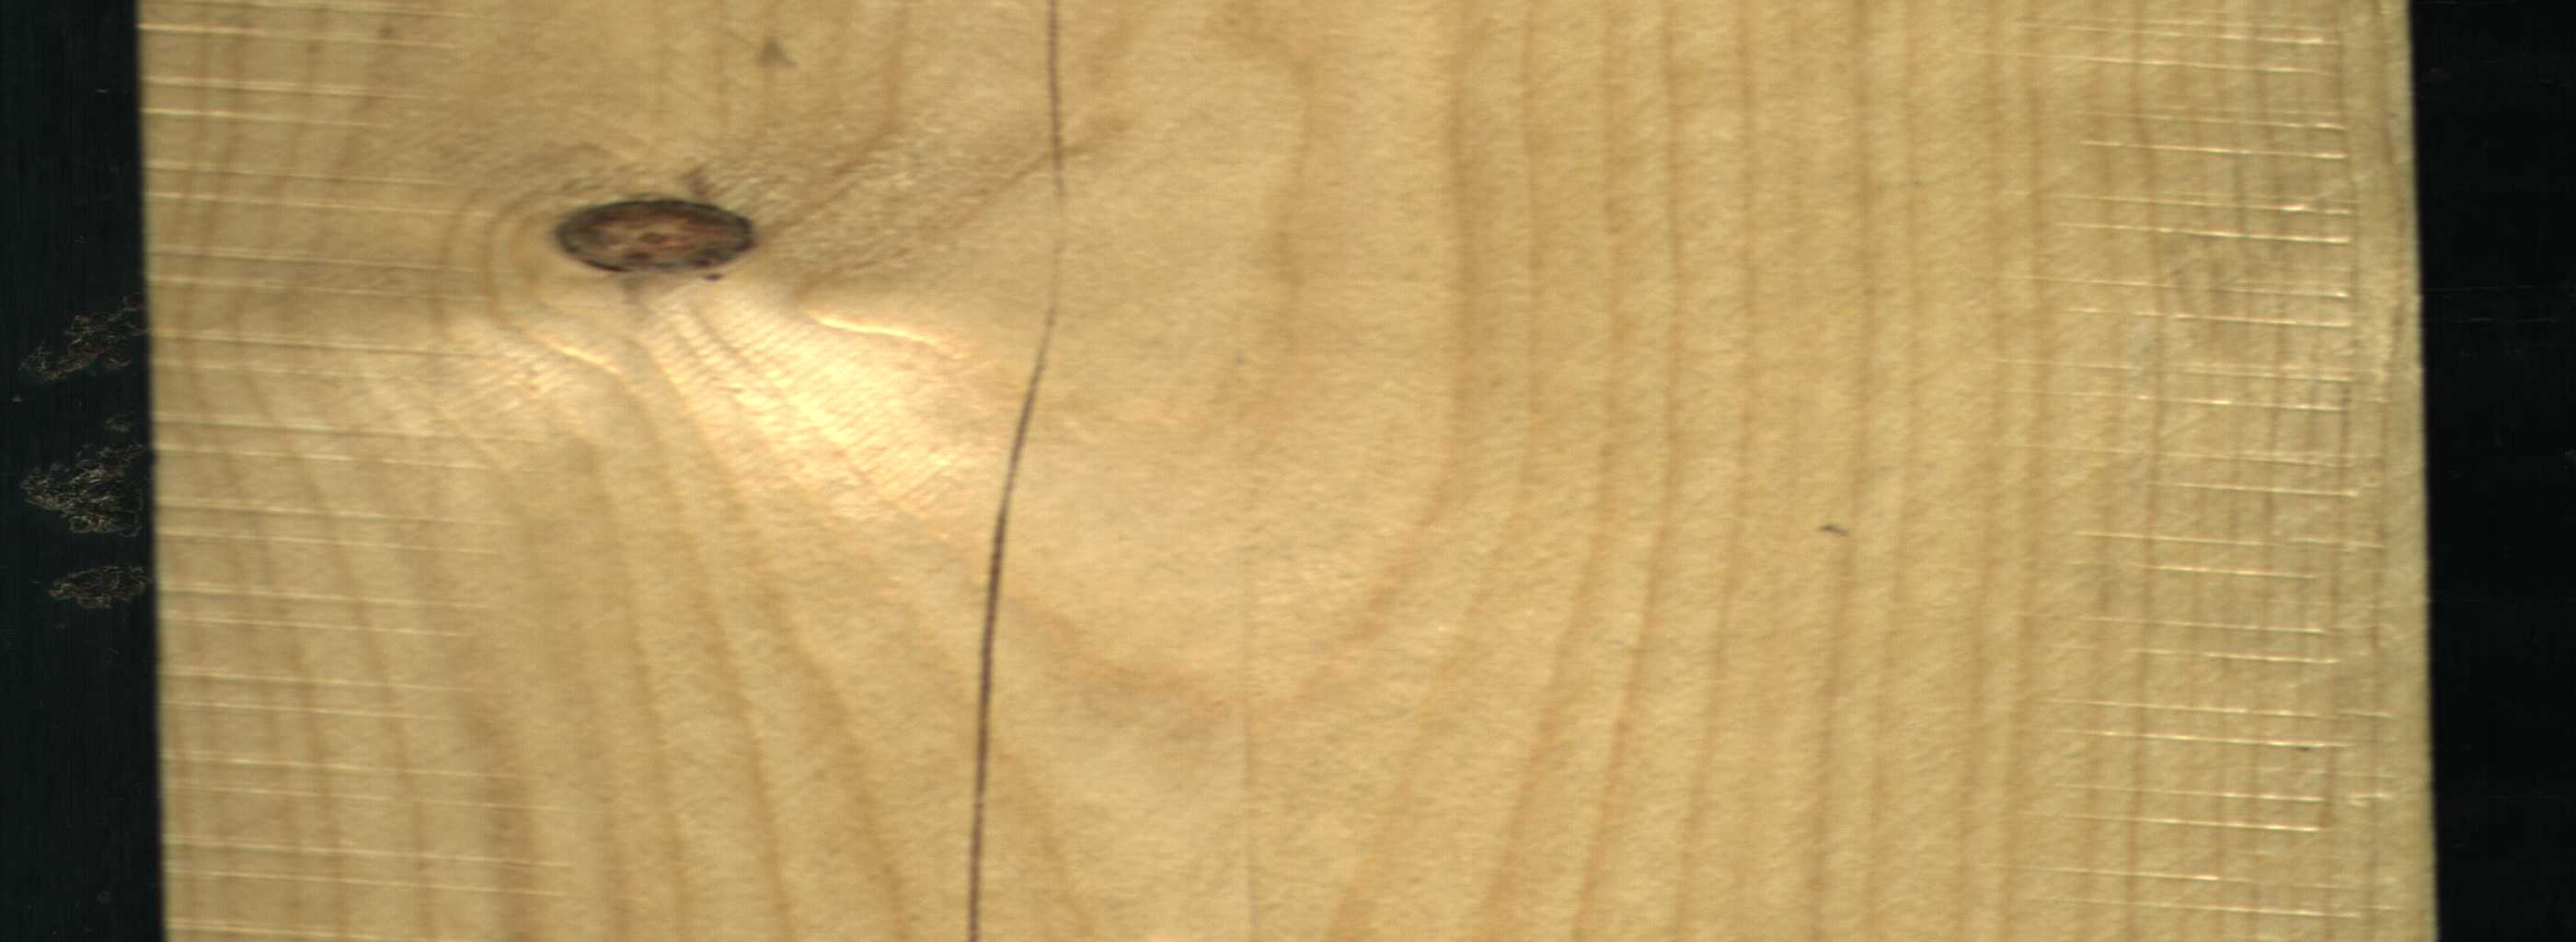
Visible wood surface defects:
Crack
Dead_Knot